Question: I am trying to make a pie chart with Google Charts. When I put this code into an html file and run it on its own it works fine.
This is what it looks like:

However, when I run it within my project in Intellij nothing appears.
Here is my code:
'''
<div>
<!--Load the AJAX API-->
<!--script type="text/javascript" src="views/jsapi.js"></script-->
<script type="text/javascript" src="https://www.google.com/jsapi"></script>
<script type="text/javascript">
console.log("1");
// Load the Visualization API and the piechart package.
google.load('visualization', '1.1', {'packages':['corechart']});
console.log("2");
// Set a callback to run when the Google Visualization API is loaded.
google.setOnLoadCallback(drawChart);
console.log("3");
// Callback that creates and populates a data table,
// instantiates the pie chart, passes in the data and
// draws it.
function drawChart() {
console.log("4");
// Create the data table.
var data = new google.visualization.DataTable();
data.addColumn('string', 'Topping');
data.addColumn('number', 'Slices');
data.addRows([
['Mushrooms', 3],
['Onions', 1],
['Olives', 1],
['Zucchini', 1],
['Pepperoni', 2]
]);
console.log("5");
// Set chart options
var options = {'title':'How Much Pizza I Ate Last Night',
'width':400,
'height':300};
// Instantiate and draw our chart, passing in some options.
var chart = new google.visualization.PieChart(document.getElementById('chart_div'));
chart.draw(data, options);
console.log("6");
}
console.log("7");
</script>
<!--Div that will hold the pie chart-->
<div id="content">
<div id="chart_div"></div>
</div>
</div>
'''
Why is this happening?
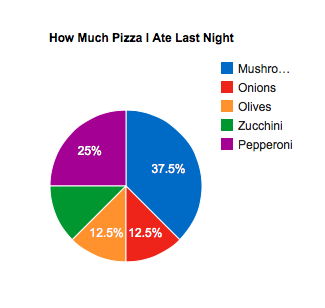
Answer: I got it to work by modifying this line of code:
'''
google.load('visualization', '1', {packages: ['corechart']});
'''
To this:
'''
google.load('visualization', '1', {packages: ['corechart'], callback : drawChart});
'''
See Zanona's answer here for further explanation: <URL>